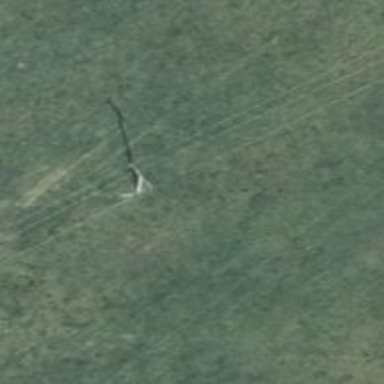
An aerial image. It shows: Minor power line.